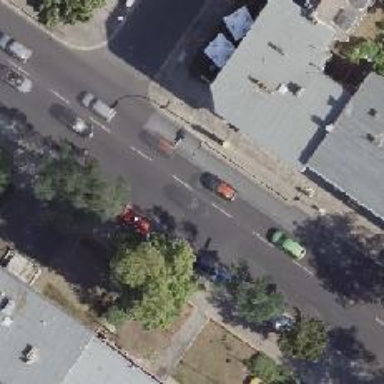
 and the sidewalks are present on both sides as well."